Interaction volume radius: 5 \u00c5
Interaction volume height: 30 \u00c5
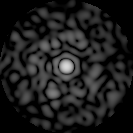
Disorder parameter: 0.8234